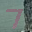
Label: 7